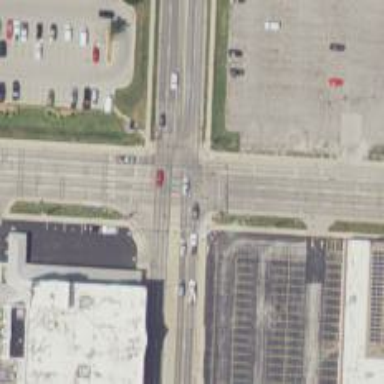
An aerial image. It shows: Crossing with marked lines on the road.